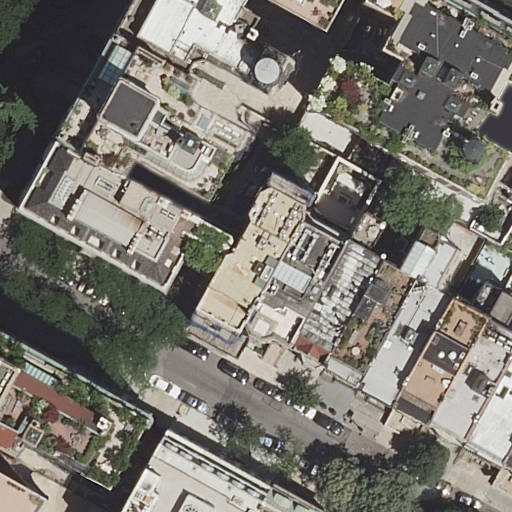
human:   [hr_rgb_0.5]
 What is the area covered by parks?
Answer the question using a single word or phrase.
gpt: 10631m2

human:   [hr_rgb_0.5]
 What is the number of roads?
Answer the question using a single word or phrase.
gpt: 2

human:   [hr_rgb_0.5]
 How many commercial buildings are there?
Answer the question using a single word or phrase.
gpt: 0

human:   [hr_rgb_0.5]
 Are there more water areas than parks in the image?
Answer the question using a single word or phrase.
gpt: no

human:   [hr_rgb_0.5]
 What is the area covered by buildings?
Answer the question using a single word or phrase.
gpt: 6160m2

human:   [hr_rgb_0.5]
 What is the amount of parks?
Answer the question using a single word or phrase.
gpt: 1

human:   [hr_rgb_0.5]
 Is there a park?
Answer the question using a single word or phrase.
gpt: yes

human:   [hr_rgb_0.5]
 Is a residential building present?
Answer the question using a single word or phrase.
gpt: yes

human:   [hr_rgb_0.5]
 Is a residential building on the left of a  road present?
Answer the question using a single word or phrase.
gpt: yes

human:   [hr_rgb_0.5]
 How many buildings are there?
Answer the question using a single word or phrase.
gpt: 21

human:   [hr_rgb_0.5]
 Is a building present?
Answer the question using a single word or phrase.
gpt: yes

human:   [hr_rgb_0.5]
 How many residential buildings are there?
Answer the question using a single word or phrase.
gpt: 21

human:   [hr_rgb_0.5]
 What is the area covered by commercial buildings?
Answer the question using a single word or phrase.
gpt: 0m2

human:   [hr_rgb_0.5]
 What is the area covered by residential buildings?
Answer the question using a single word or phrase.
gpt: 6160m2

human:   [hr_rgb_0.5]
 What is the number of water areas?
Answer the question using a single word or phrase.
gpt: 0

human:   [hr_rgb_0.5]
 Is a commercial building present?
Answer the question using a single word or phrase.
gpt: no

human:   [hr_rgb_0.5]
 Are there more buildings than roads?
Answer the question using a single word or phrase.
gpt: yes

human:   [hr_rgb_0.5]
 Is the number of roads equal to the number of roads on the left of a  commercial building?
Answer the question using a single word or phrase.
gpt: no

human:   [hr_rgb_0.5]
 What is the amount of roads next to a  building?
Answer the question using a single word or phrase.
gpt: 2

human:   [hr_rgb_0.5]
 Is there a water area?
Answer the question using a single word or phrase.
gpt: no

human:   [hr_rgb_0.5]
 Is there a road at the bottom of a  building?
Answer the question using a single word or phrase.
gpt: yes

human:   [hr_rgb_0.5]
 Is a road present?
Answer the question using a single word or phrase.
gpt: yes

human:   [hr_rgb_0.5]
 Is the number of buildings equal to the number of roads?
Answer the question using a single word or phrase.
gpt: no

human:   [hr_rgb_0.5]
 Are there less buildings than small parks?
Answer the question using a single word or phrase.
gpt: no

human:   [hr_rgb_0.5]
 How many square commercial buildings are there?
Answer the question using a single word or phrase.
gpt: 0

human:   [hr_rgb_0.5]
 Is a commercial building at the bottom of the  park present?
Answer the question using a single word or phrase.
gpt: no

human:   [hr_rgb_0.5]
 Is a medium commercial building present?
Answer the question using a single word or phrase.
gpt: no

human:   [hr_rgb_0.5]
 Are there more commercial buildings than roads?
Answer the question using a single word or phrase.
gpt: no

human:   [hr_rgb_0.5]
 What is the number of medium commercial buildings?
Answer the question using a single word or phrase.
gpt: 0

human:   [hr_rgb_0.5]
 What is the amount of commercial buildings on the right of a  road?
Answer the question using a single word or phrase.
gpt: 0

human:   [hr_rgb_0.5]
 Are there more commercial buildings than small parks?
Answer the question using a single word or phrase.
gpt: no

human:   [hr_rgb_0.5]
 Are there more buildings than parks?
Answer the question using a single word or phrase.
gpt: yes

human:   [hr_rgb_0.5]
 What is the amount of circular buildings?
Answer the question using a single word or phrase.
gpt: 0

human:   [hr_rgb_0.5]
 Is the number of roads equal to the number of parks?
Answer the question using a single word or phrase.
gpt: no

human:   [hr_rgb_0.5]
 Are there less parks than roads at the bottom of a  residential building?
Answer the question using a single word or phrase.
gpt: no

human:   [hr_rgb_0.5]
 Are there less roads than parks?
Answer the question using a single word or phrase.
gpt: no

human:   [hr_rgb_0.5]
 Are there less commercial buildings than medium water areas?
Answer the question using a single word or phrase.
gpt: no

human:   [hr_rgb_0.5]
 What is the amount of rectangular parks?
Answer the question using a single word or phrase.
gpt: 1

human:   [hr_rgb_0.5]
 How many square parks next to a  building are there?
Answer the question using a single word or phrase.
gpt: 0

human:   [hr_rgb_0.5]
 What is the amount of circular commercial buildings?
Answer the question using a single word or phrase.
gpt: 0

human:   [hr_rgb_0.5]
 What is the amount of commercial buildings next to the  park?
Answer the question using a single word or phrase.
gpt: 0

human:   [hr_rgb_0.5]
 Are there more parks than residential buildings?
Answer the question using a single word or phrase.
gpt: no

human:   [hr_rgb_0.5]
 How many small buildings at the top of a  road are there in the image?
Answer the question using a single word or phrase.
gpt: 1

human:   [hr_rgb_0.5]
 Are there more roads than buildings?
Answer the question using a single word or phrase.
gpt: no

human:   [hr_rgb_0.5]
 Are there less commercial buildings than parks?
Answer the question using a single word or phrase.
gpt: yes

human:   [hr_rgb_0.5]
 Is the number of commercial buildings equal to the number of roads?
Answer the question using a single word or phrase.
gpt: no

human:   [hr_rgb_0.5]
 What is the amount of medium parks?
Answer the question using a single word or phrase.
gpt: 0

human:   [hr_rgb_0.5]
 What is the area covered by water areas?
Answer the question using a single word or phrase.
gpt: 0m2

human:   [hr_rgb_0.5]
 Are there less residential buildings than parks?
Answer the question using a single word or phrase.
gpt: no

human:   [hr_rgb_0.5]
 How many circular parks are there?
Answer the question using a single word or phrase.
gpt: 0

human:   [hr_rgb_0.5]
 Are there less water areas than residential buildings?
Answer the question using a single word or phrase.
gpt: yes

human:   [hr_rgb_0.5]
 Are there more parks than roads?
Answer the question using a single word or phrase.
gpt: no

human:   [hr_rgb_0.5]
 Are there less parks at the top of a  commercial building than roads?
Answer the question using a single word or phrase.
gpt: yes

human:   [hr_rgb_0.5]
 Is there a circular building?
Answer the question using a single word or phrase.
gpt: no

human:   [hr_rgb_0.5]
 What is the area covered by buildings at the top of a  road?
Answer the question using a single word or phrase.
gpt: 3908m2

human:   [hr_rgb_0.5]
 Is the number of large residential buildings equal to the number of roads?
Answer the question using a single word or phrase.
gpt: no

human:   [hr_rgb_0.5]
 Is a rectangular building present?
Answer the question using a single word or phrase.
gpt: yes

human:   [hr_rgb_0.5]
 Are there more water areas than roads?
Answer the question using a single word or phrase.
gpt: no

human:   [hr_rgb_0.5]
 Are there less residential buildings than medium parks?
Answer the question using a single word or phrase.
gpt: no

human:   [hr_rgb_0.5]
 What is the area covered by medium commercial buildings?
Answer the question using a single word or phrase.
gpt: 0m2

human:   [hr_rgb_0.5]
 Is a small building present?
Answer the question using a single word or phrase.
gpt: yes

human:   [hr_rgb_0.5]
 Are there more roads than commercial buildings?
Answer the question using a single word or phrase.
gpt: yes

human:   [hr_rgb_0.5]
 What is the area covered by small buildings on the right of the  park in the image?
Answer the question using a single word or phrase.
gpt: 102m2

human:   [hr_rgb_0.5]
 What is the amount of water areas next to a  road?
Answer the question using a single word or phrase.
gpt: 0